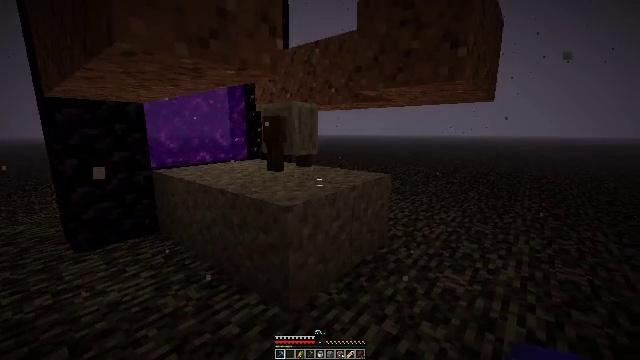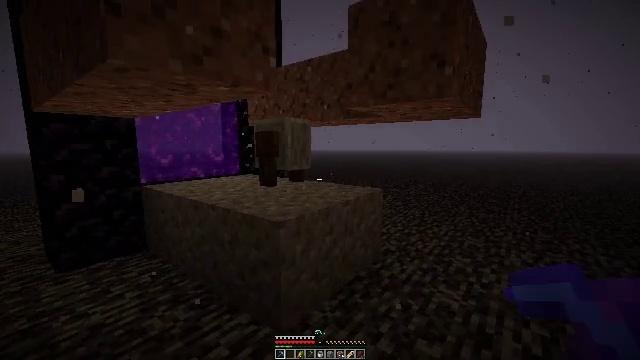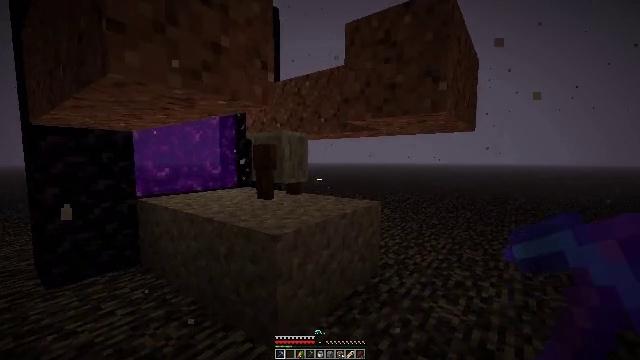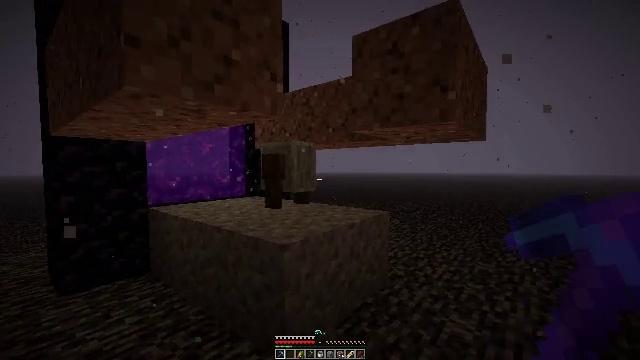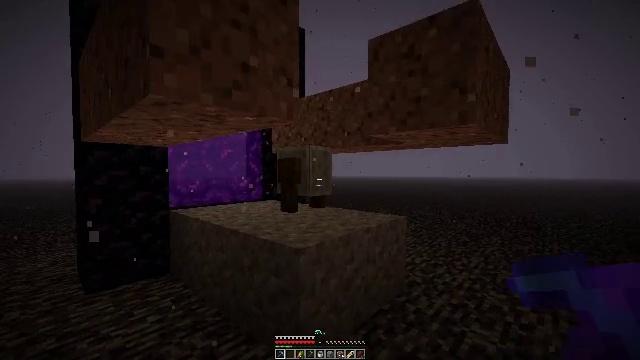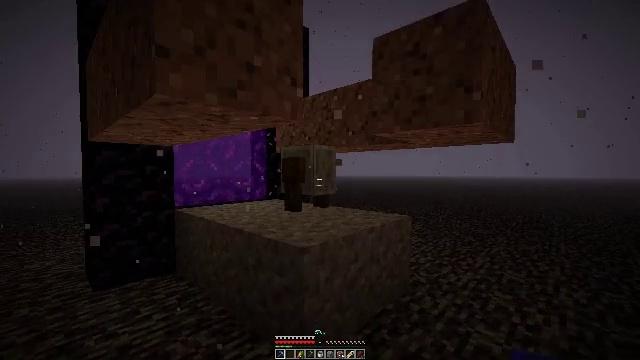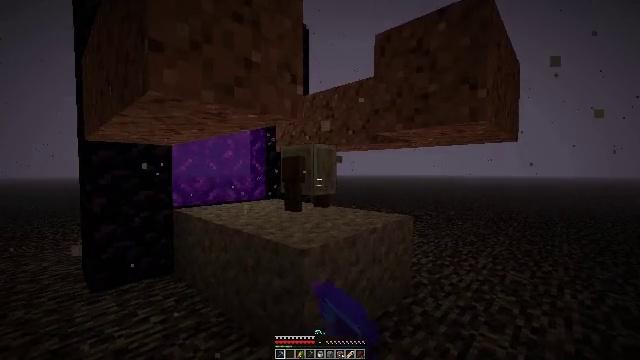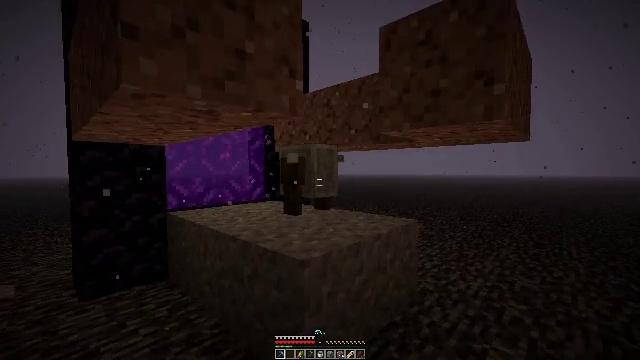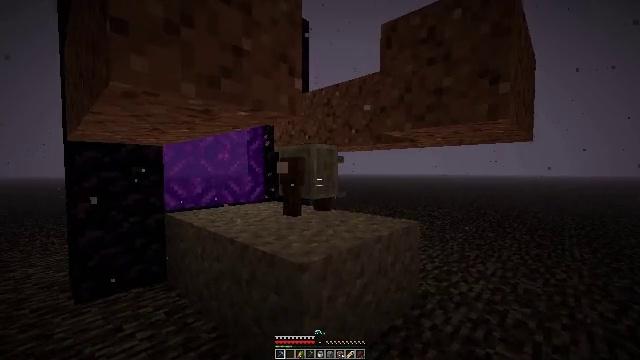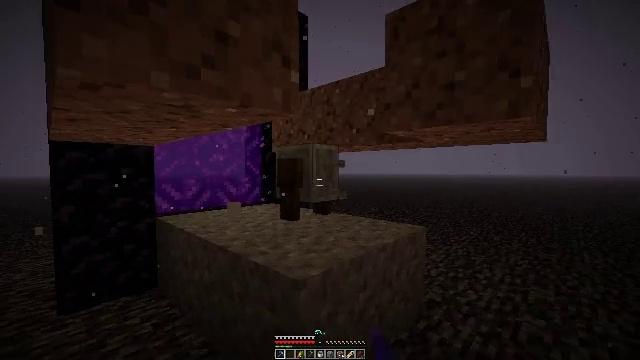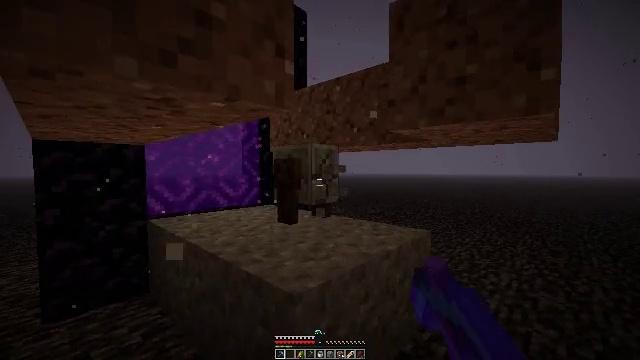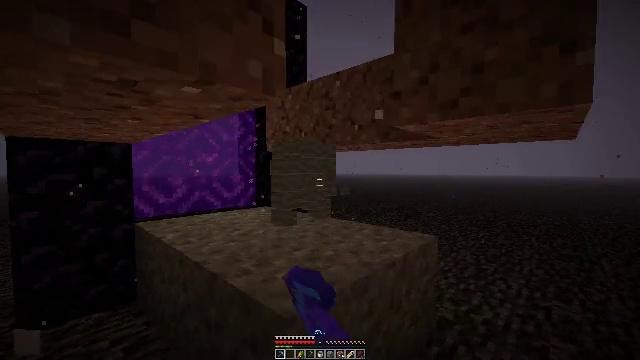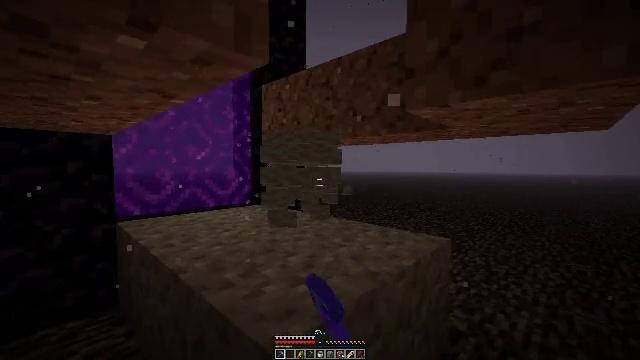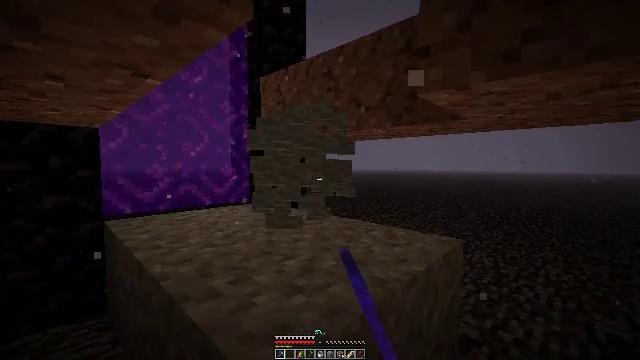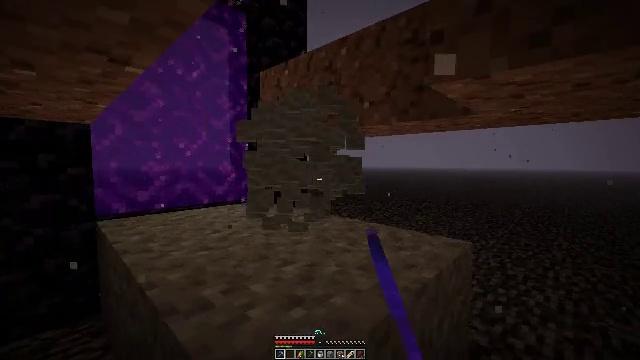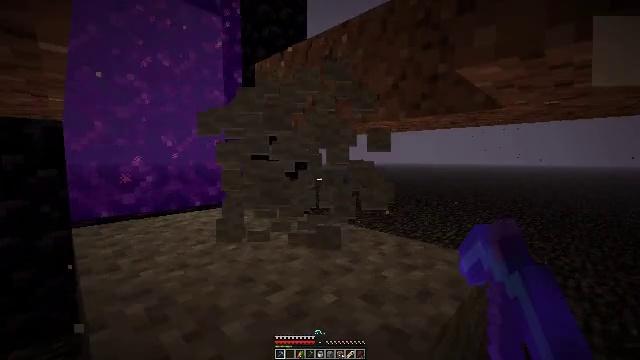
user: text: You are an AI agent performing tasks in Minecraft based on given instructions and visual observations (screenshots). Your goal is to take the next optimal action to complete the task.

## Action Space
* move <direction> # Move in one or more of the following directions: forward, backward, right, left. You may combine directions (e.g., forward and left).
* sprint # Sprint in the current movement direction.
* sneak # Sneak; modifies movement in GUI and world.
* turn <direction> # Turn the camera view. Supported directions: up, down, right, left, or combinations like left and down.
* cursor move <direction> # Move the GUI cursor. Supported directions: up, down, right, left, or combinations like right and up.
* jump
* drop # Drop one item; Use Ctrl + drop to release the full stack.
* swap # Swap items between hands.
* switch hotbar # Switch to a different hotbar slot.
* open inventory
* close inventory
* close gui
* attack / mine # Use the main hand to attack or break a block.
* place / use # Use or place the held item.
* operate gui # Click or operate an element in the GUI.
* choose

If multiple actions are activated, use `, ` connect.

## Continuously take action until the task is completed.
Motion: motion action
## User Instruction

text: Mine the grindstone block.
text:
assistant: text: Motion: turn right and up
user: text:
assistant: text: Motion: turn up
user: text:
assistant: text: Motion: turn left and up
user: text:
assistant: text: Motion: turn left
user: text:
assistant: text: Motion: attack / mine
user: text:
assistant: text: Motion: move forward, attack / mine
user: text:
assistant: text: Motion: move forward, attack / mine
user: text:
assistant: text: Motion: move forward, attack / mine
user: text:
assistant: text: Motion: move forward, attack / mine
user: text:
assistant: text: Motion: move forward, attack / mine
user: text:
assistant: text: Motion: move forward, attack / mine
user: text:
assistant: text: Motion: move forward, attack / mine
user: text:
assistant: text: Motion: move forward, attack / mine
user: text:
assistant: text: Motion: move forward, attack / mine
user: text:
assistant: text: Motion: move forward and move right, attack / mine
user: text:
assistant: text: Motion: attack / mine